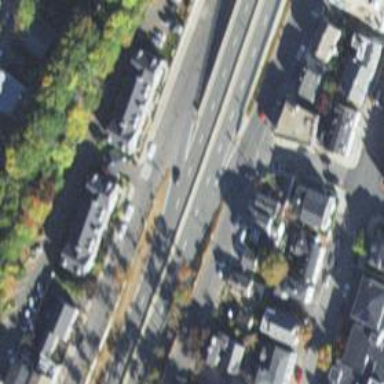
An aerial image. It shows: Trunk link highway.